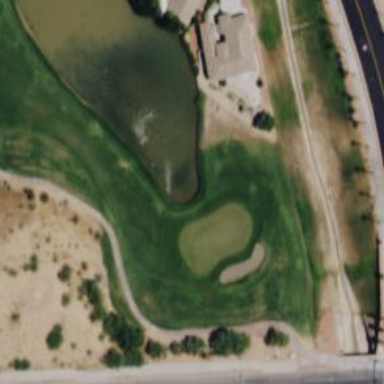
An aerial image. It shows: Golf hole.